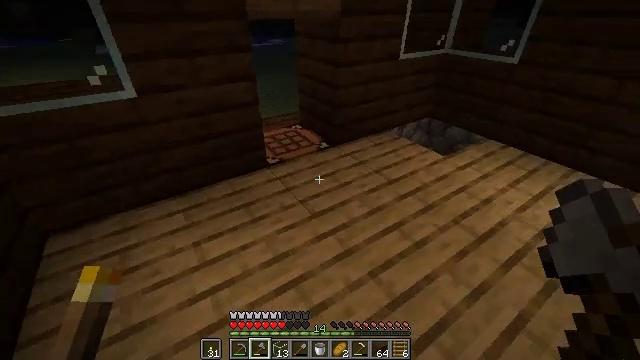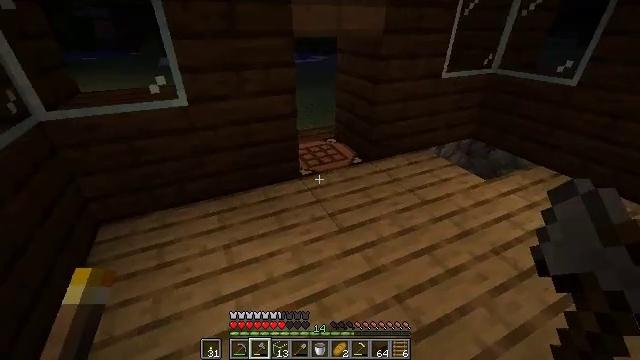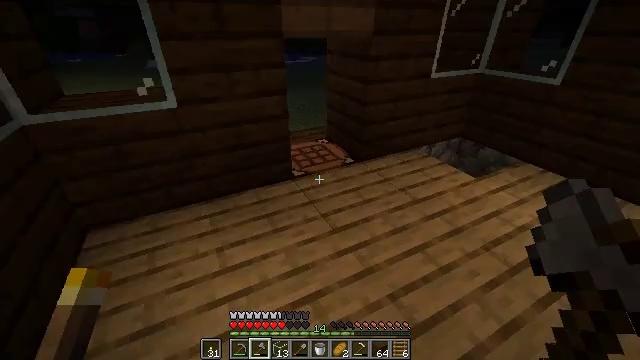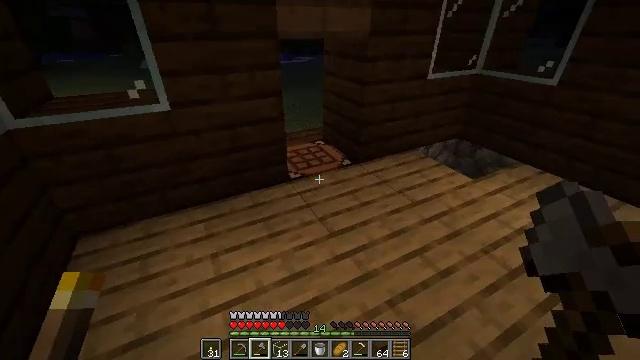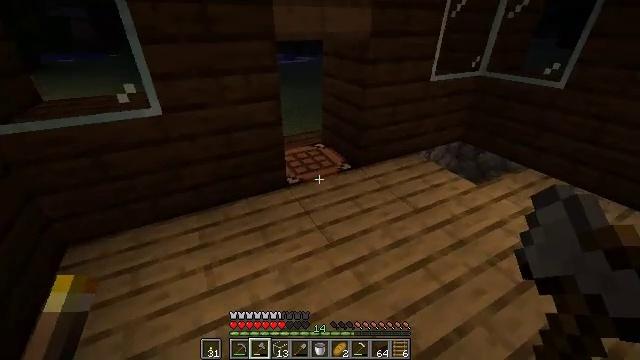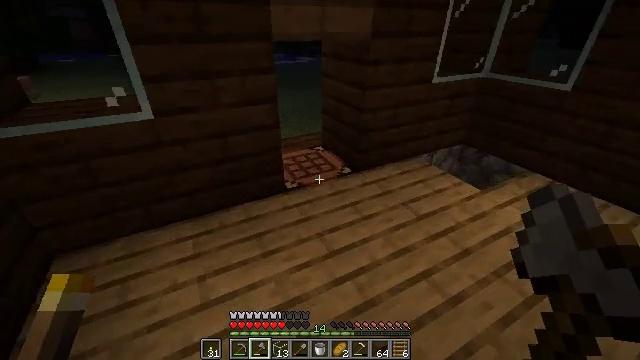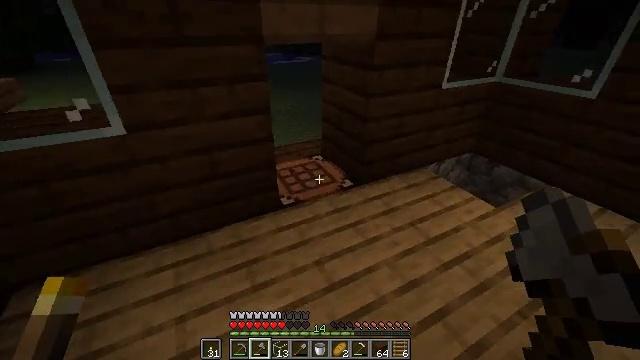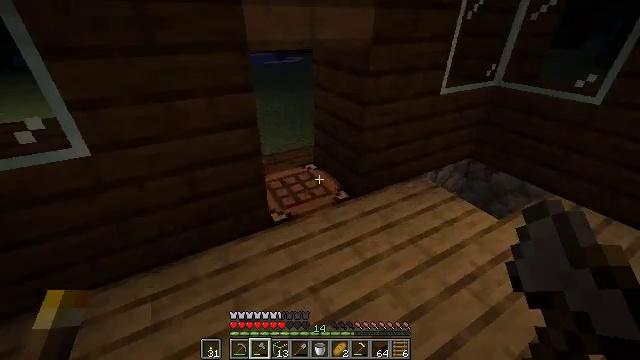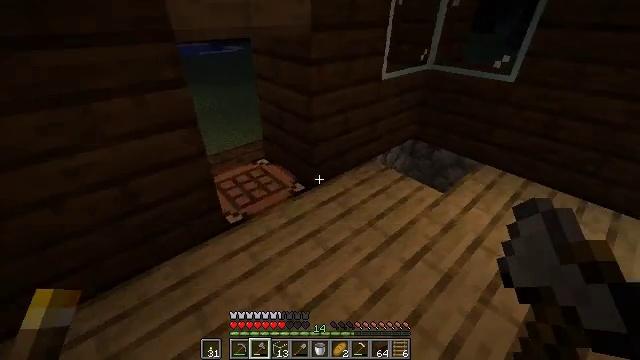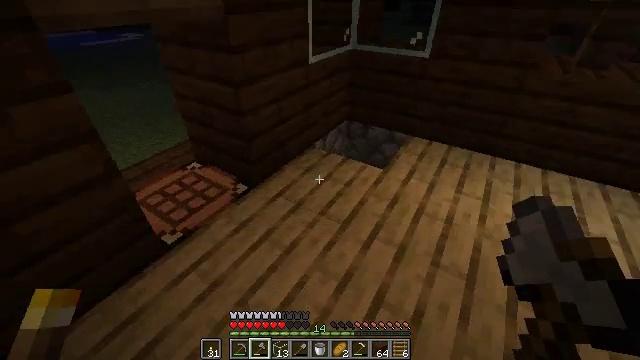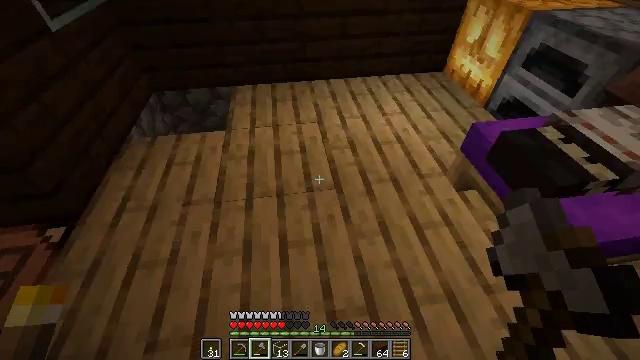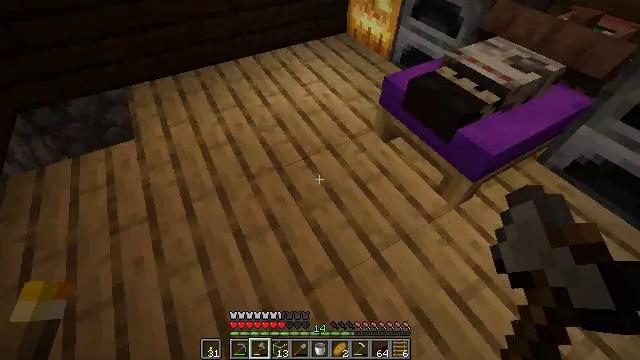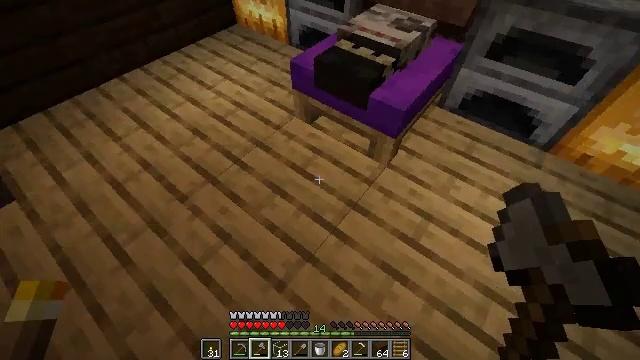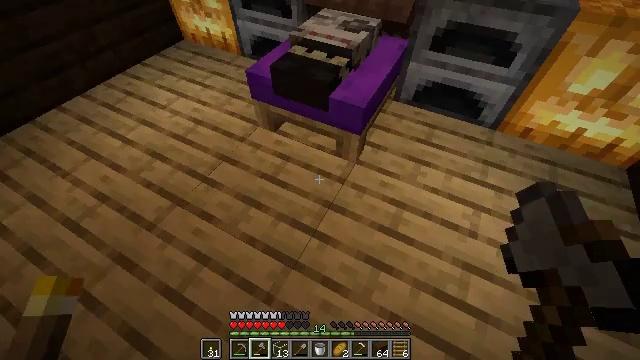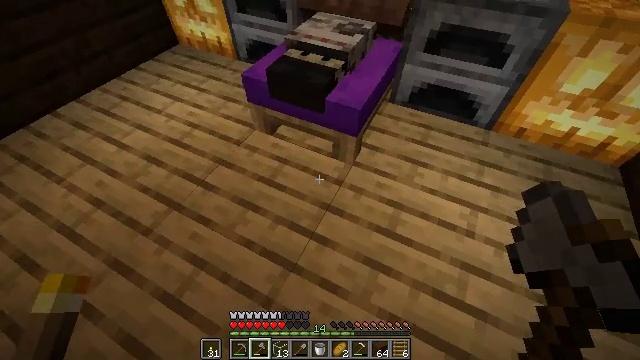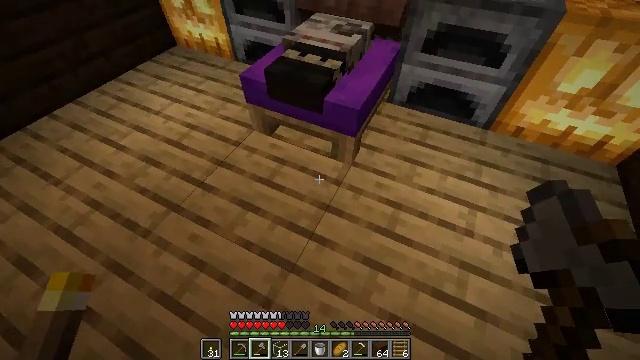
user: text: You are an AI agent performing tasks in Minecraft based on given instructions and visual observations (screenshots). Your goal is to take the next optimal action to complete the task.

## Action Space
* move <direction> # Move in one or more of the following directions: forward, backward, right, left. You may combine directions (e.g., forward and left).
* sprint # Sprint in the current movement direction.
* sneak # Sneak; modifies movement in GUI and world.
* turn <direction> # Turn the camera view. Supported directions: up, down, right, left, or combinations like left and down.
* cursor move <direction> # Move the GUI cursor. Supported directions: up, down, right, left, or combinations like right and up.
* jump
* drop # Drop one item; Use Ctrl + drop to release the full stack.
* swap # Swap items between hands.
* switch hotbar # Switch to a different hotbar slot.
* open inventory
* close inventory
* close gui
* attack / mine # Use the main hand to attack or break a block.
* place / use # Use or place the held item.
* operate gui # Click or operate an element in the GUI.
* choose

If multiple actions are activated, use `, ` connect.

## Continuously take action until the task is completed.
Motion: motion action
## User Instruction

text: Craft a cobblestone wall.
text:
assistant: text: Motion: turn left and up
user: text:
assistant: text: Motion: turn right
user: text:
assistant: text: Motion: move forward
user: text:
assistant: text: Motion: move forward
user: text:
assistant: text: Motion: move forward
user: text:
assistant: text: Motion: move forward
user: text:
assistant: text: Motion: move forward, turn right
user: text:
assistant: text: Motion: turn right and down
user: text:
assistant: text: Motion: turn right and down
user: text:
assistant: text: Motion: turn right and down
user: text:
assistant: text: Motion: turn right and down
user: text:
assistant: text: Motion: turn right and down
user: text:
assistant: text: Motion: turn right and up
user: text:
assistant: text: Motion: turn right
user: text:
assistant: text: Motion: no_op
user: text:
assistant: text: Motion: no_op
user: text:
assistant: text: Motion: no_op
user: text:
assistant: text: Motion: turn right
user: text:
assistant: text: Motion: turn right and up
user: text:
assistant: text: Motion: turn up
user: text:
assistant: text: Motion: turn right and up
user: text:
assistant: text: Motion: turn up
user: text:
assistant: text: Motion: turn right
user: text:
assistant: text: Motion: no_op
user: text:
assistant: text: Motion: use / place
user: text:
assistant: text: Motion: use / place
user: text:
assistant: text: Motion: use / place
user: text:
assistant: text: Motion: use / place
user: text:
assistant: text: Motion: use / place
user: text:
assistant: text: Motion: use / place